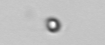
Label: nanoplankton_mix